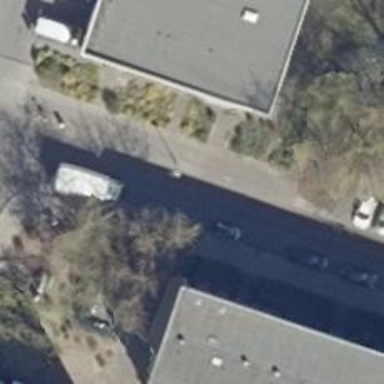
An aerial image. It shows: Residential road with asphalt surface. There is parallel parking lane on the left side.